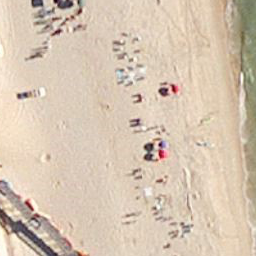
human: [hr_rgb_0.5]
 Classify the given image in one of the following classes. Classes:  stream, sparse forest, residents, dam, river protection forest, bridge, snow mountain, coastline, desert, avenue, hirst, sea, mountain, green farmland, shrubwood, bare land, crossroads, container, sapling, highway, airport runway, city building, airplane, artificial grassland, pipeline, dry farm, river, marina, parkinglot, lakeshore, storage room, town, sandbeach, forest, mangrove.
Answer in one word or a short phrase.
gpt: sandbeach